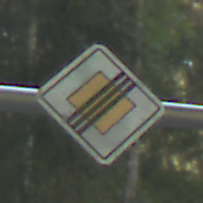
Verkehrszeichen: EndeVorfahrtsstrasse
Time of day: MorningAfternoon
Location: Outdoor (Nature)
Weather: Clear
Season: NotSpecified
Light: Natural